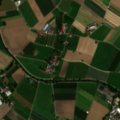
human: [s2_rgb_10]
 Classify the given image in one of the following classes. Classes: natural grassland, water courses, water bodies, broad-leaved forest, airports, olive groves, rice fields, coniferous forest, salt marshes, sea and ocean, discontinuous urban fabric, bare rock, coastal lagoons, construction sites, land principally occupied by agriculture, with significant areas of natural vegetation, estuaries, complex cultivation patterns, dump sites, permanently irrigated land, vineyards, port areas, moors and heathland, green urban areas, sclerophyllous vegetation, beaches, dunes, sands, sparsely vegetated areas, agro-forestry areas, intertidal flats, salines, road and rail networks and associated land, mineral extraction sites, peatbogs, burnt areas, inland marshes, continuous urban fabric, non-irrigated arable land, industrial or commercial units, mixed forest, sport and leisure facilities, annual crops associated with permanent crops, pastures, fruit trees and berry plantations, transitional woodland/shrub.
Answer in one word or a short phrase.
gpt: discontinuous urban fabric, non-irrigated arable land